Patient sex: M
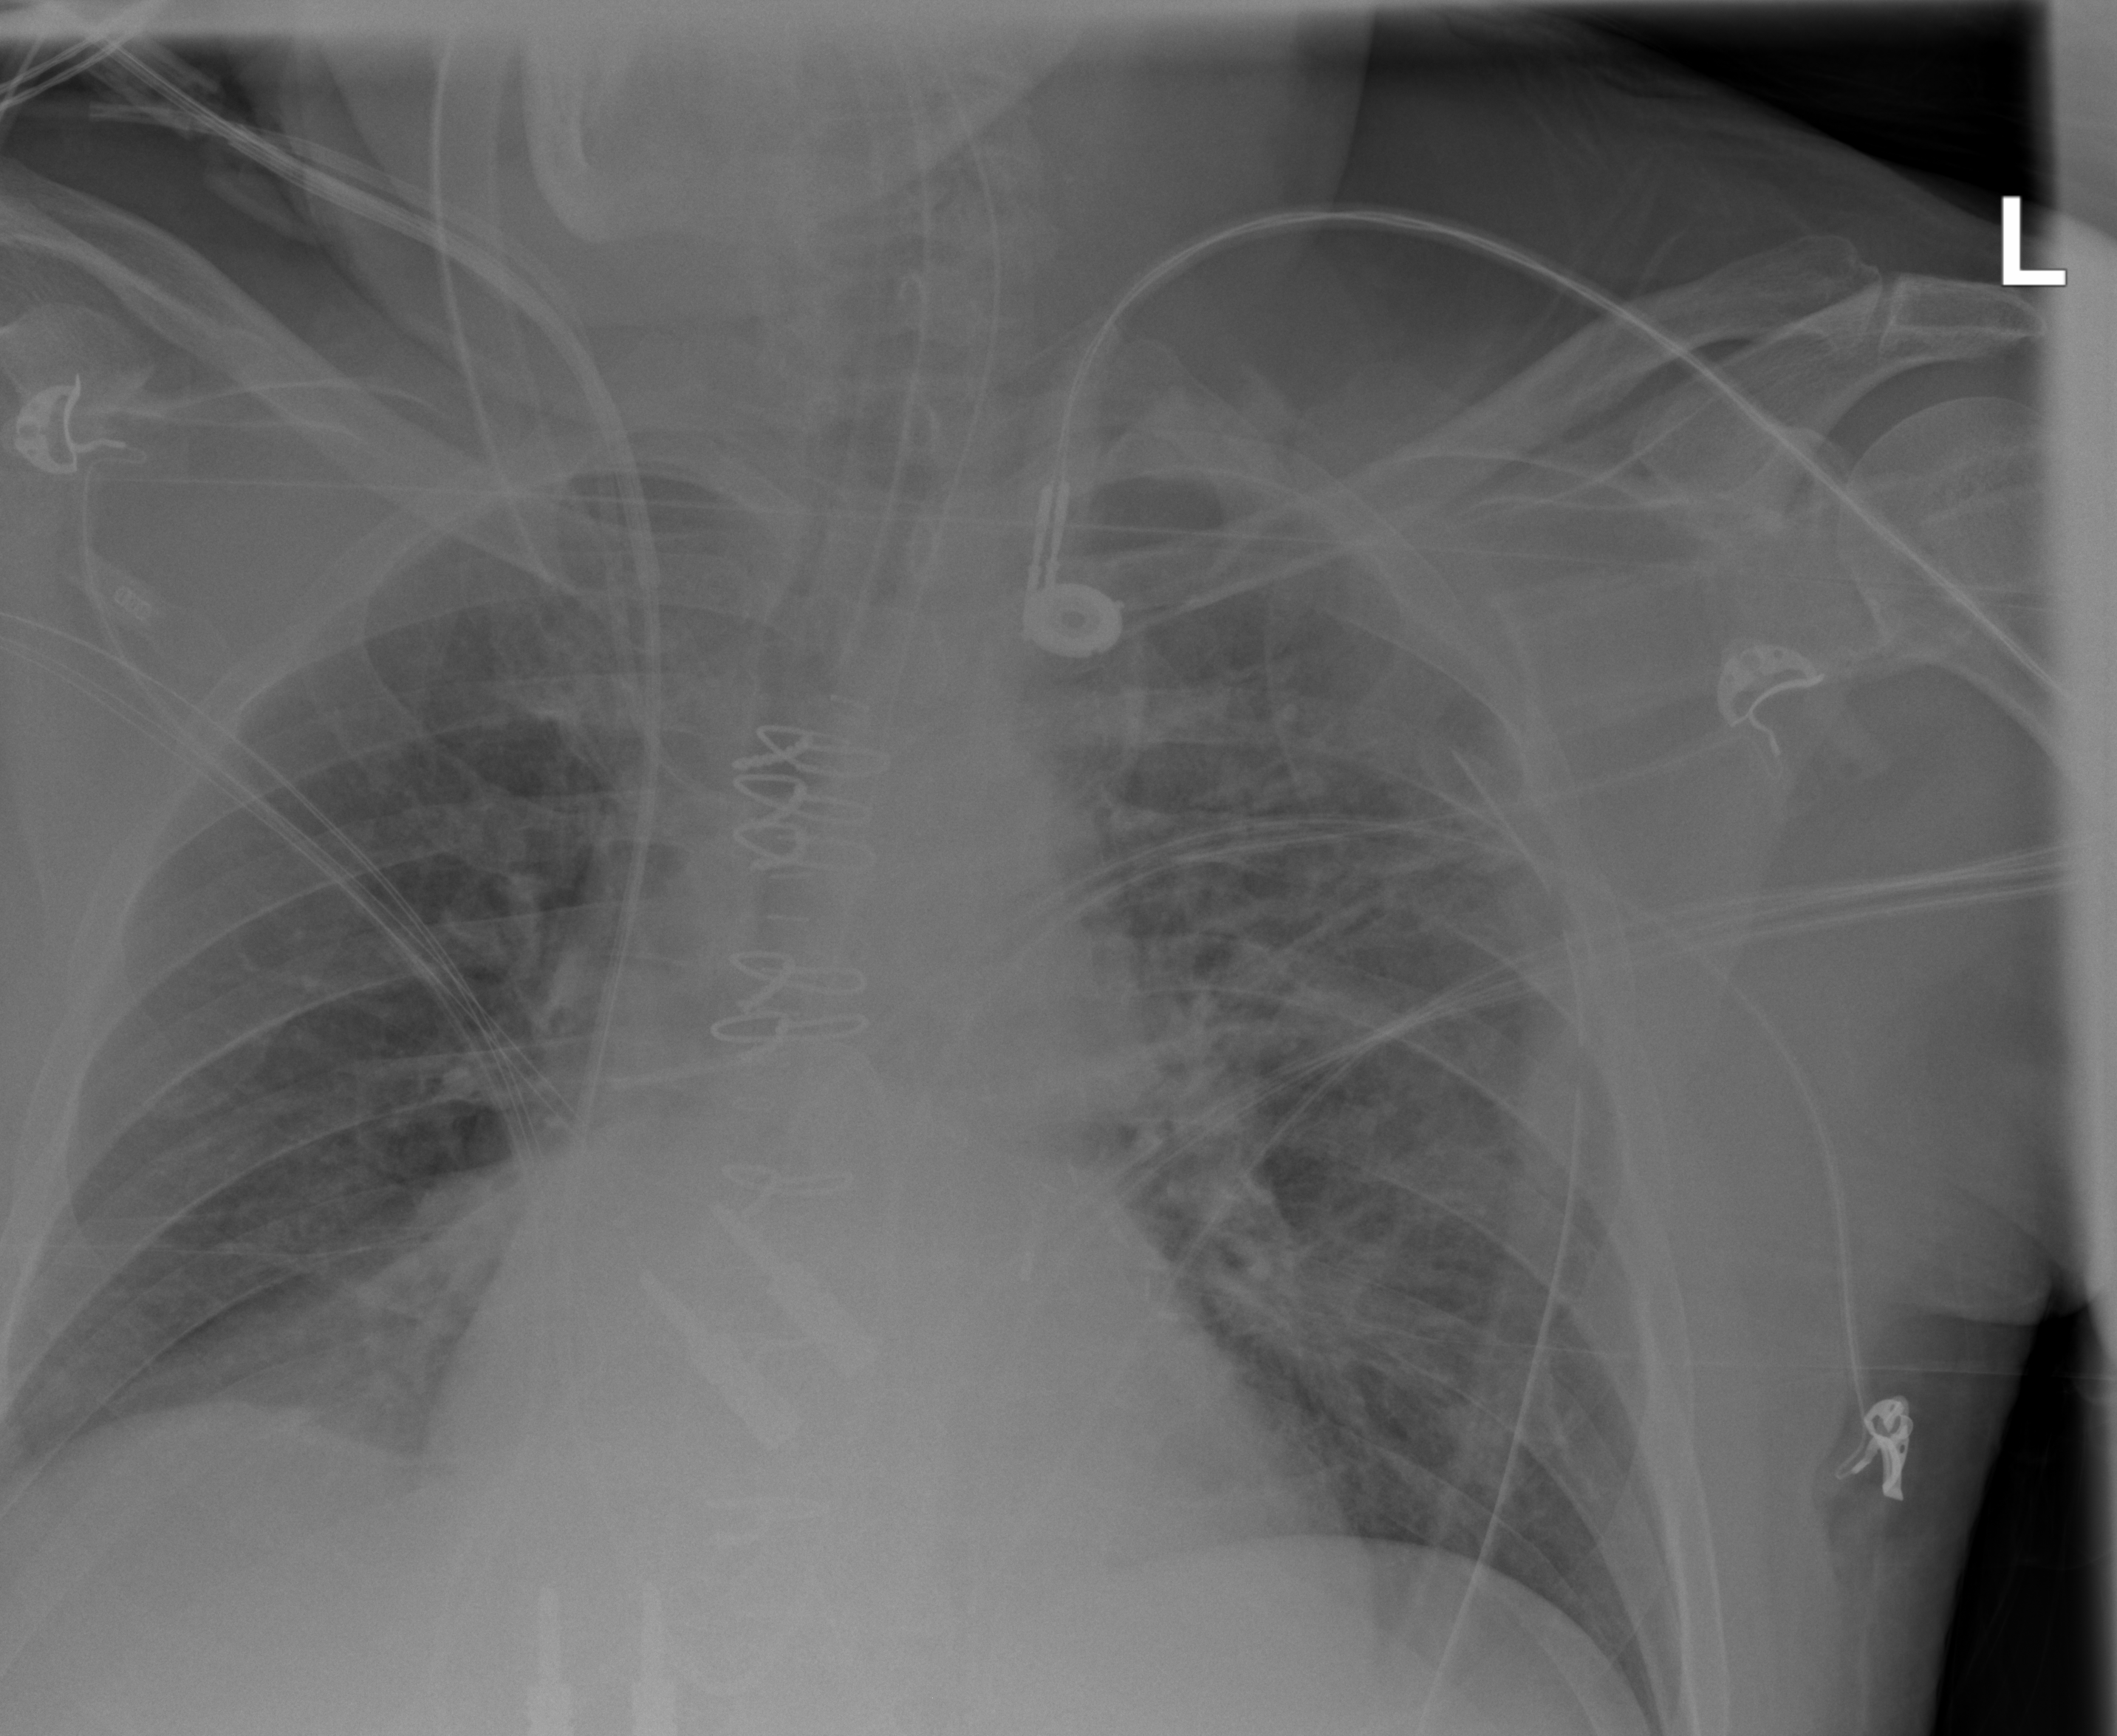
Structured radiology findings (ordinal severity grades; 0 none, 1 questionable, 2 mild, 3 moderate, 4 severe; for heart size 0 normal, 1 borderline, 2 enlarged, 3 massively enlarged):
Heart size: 1
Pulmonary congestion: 2
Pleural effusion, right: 0
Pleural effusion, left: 0
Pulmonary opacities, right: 2
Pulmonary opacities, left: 0
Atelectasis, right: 2
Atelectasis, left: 2